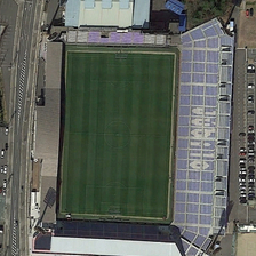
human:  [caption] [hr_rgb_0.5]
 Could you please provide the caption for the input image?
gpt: a stadium with green site in the middle .

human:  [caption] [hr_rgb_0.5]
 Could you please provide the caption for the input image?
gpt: some buildings and a parking lot are around a football field .

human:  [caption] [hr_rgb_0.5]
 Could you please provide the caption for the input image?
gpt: is a stadium with light purple stands and a parking lot besides .

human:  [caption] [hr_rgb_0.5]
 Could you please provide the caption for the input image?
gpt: a stadium with a gray parking lot besides and many cars on it .

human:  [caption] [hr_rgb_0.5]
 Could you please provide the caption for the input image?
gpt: a stadium with a gray high way besides and some cars on it .